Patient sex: M
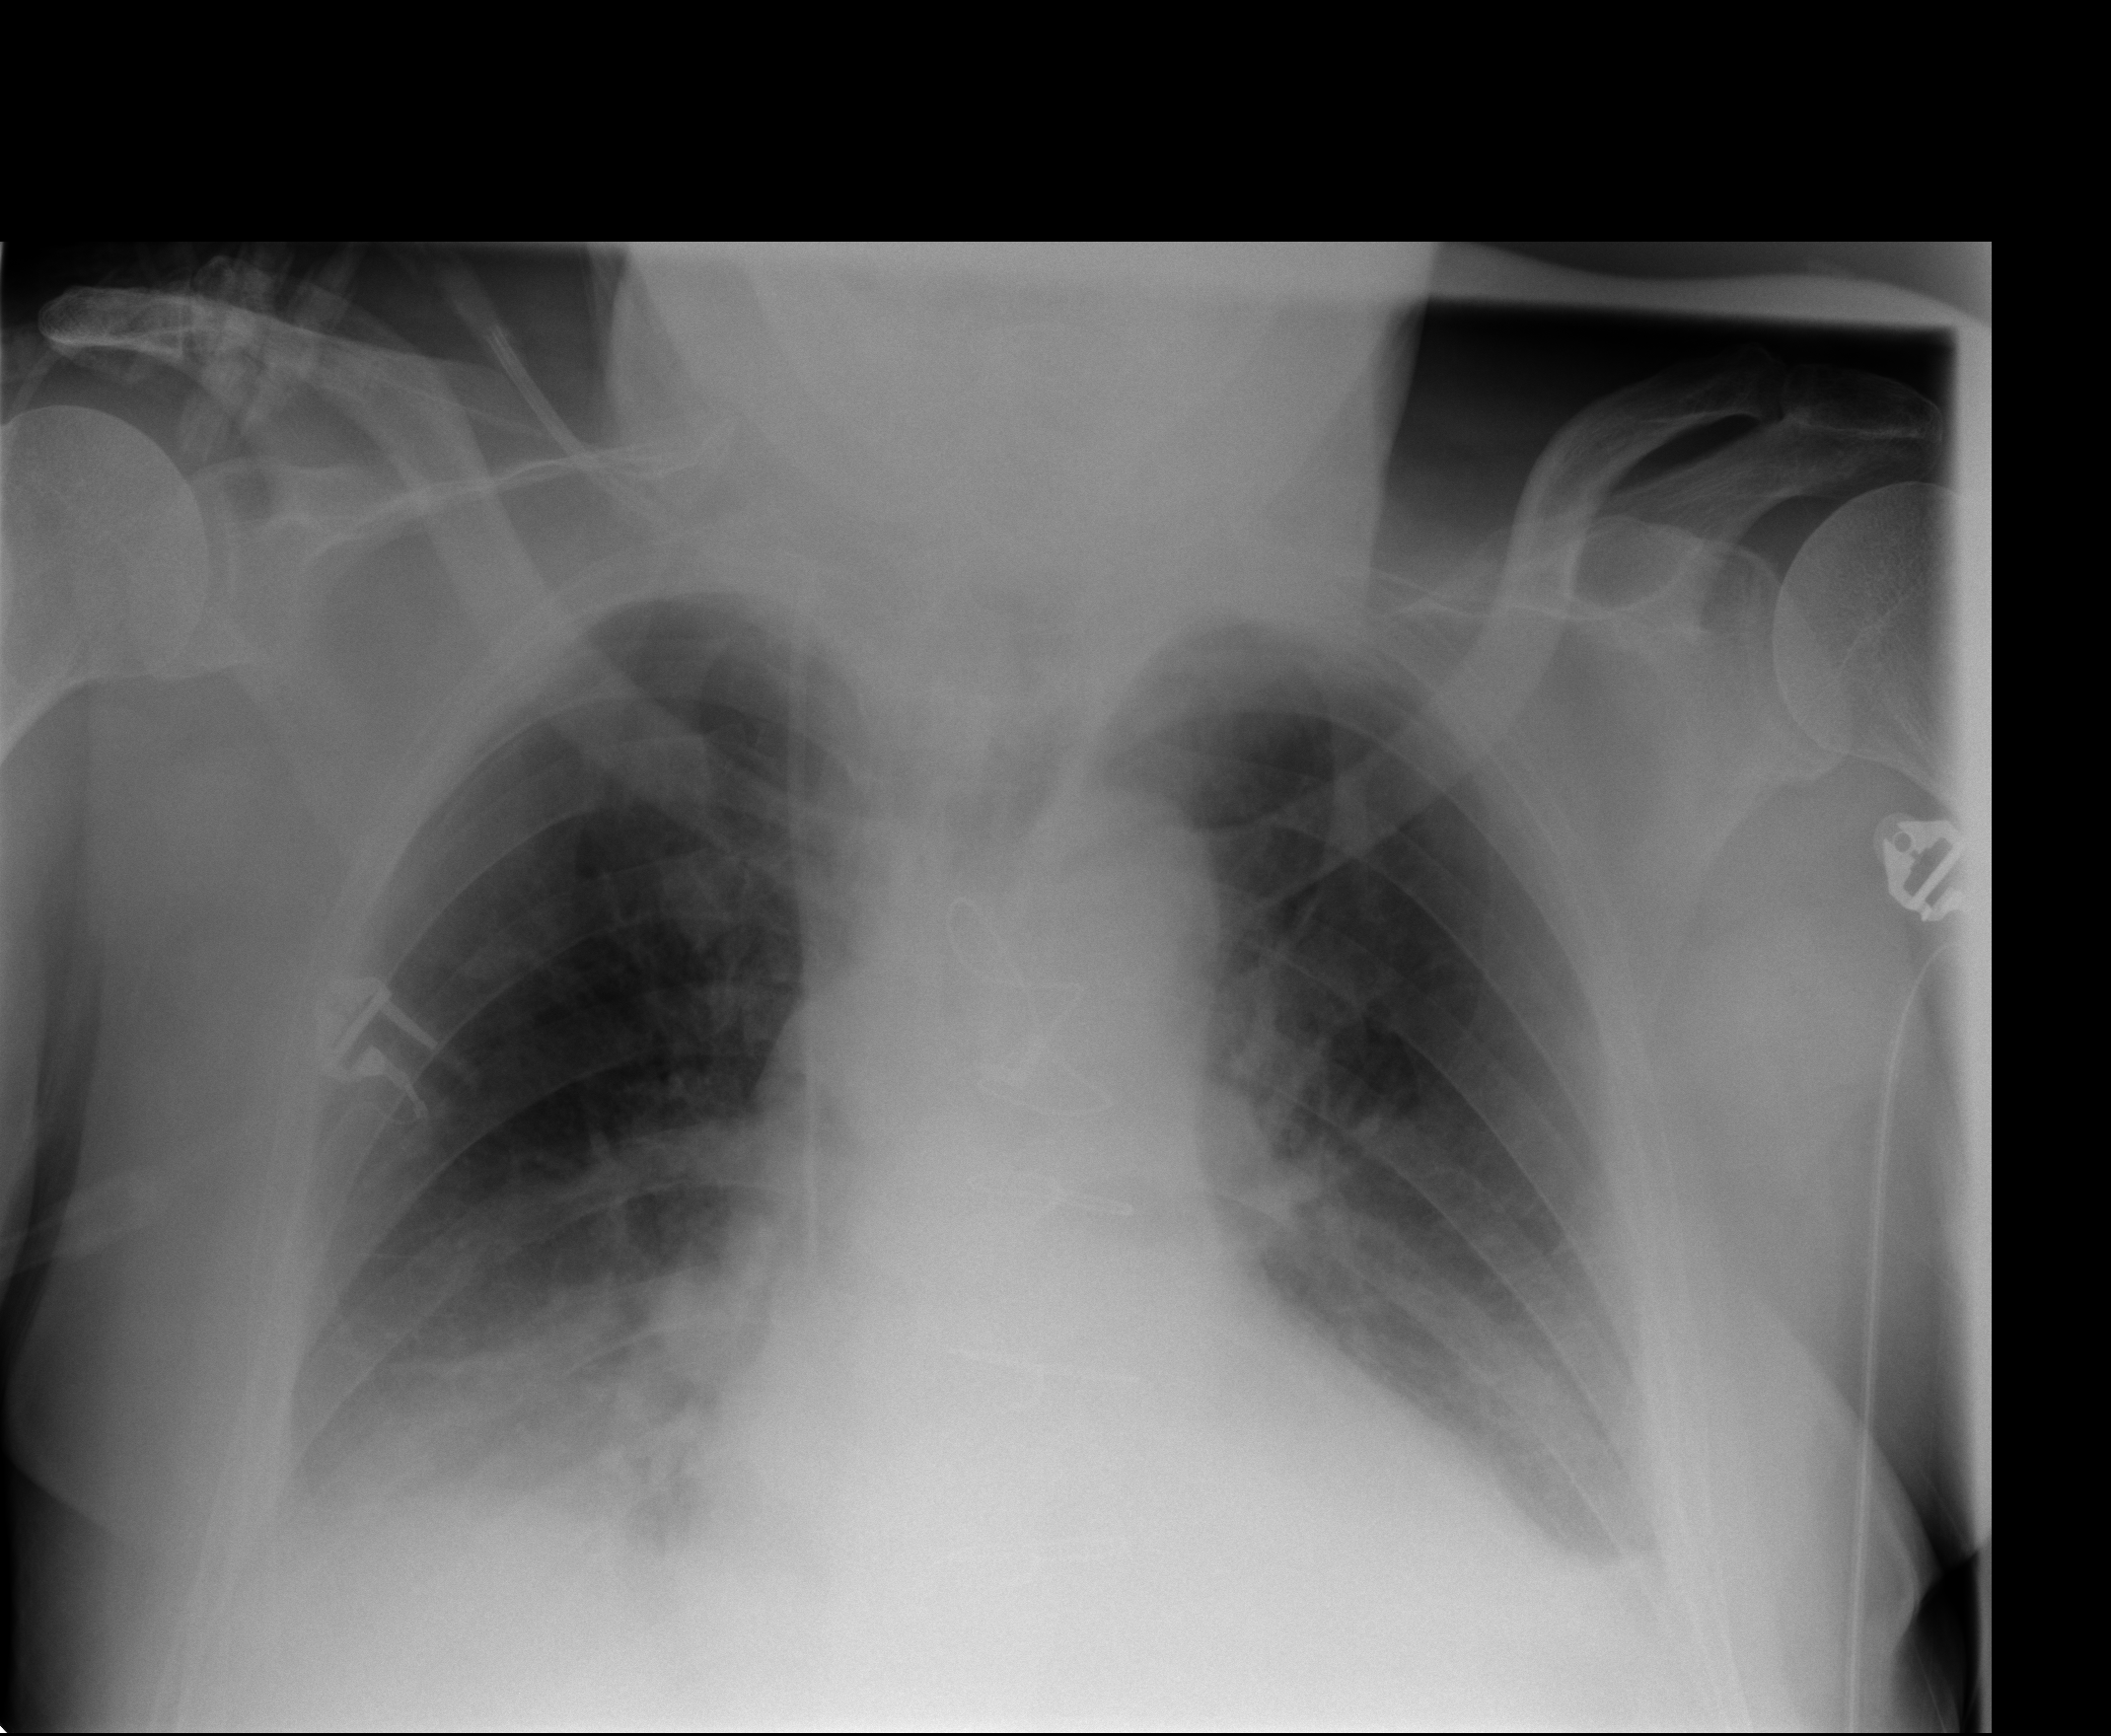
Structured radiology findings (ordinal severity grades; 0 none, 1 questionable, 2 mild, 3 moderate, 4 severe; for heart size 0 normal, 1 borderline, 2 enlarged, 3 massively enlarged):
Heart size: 0
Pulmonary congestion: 0
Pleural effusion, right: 2
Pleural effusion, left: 1
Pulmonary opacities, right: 0
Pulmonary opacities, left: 0
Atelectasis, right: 2
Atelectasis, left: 2